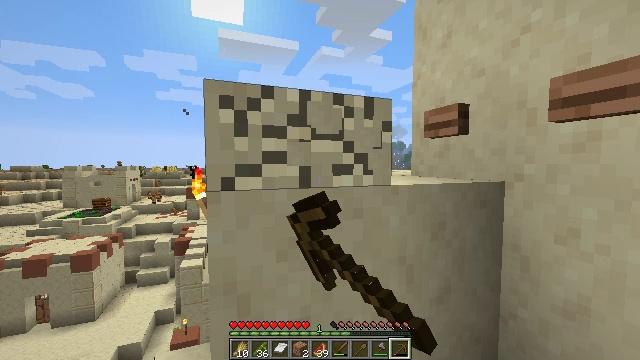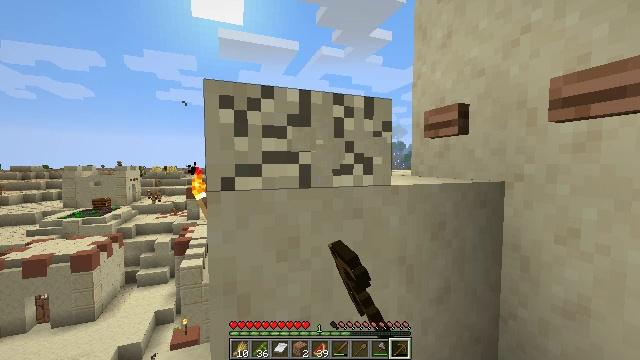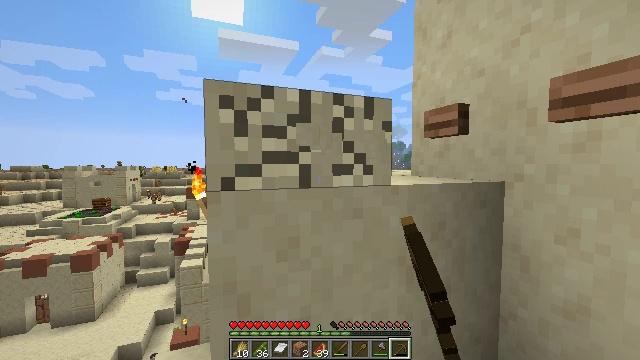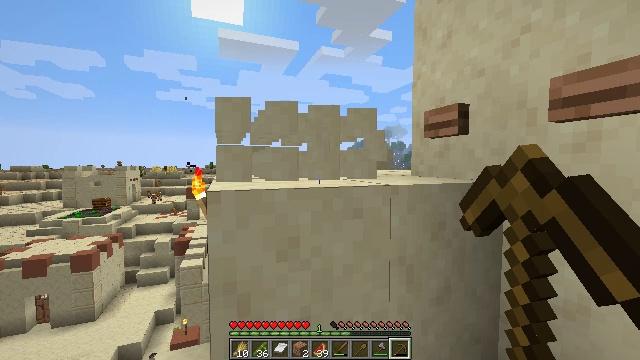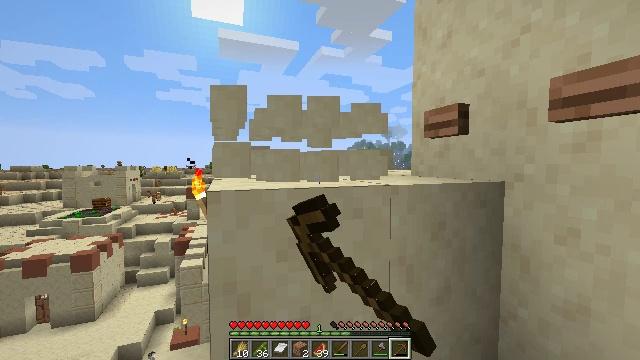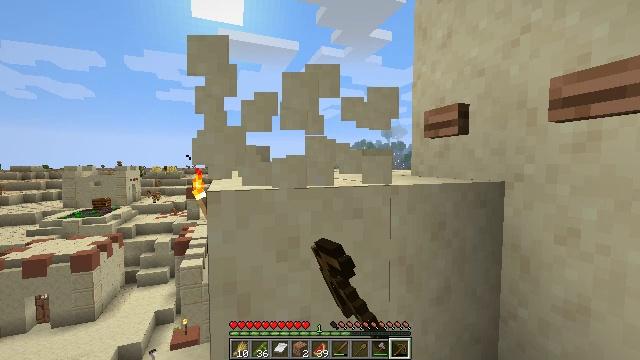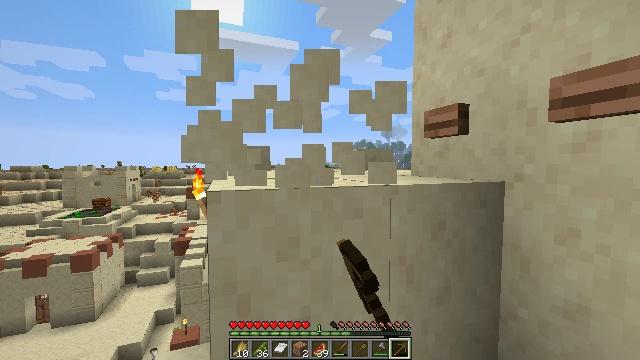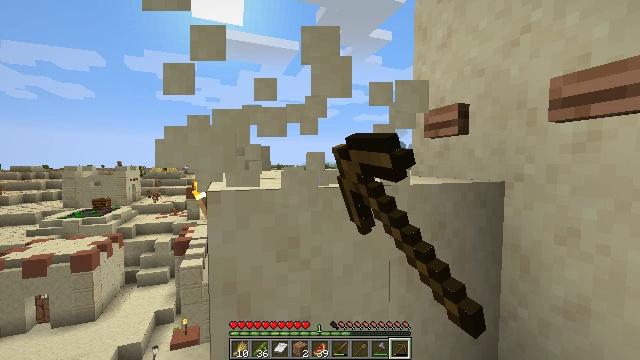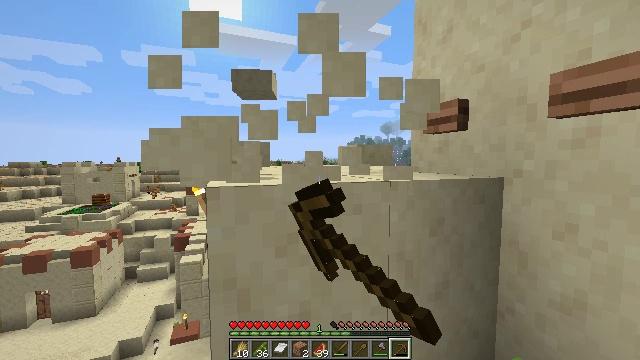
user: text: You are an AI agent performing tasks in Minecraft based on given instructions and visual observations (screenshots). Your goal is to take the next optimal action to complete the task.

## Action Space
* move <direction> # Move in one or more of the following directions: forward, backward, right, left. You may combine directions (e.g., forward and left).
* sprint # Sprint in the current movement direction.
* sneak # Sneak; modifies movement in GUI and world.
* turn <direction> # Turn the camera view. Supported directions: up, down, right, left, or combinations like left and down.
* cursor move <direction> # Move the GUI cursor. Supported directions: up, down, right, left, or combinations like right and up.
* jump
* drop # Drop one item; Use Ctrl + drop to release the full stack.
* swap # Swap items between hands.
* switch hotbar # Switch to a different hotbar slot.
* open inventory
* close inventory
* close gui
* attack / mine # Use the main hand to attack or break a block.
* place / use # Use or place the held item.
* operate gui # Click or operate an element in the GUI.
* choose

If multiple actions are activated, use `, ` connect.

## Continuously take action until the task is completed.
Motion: motion action
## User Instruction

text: Mine the smooth sandstone slab from the structure.
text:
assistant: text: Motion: attack / mine
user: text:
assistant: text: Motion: attack / mine
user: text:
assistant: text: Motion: attack / mine
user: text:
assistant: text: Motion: attack / mine
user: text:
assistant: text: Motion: attack / mine
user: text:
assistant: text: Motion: attack / mine
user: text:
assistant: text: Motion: attack / mine
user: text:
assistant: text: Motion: attack / mine
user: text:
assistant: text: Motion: attack / mine